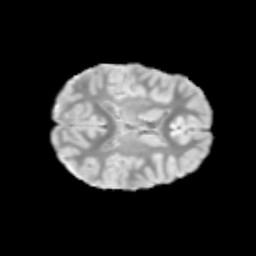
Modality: T2w
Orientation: axial
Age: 9
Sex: female
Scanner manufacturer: siemens
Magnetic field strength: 3 T
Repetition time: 3.8 s
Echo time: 0.07 s